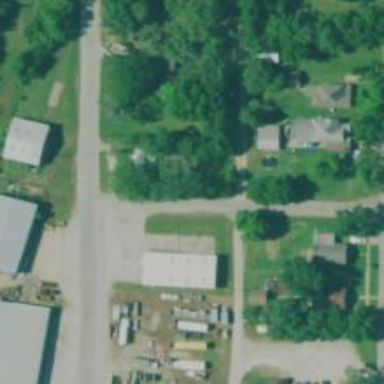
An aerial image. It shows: Alley classified as service road.